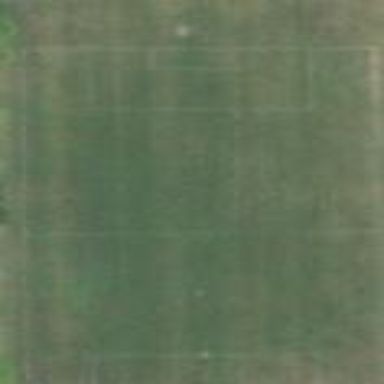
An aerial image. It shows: Soccer pitch for leisure land activities.